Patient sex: M
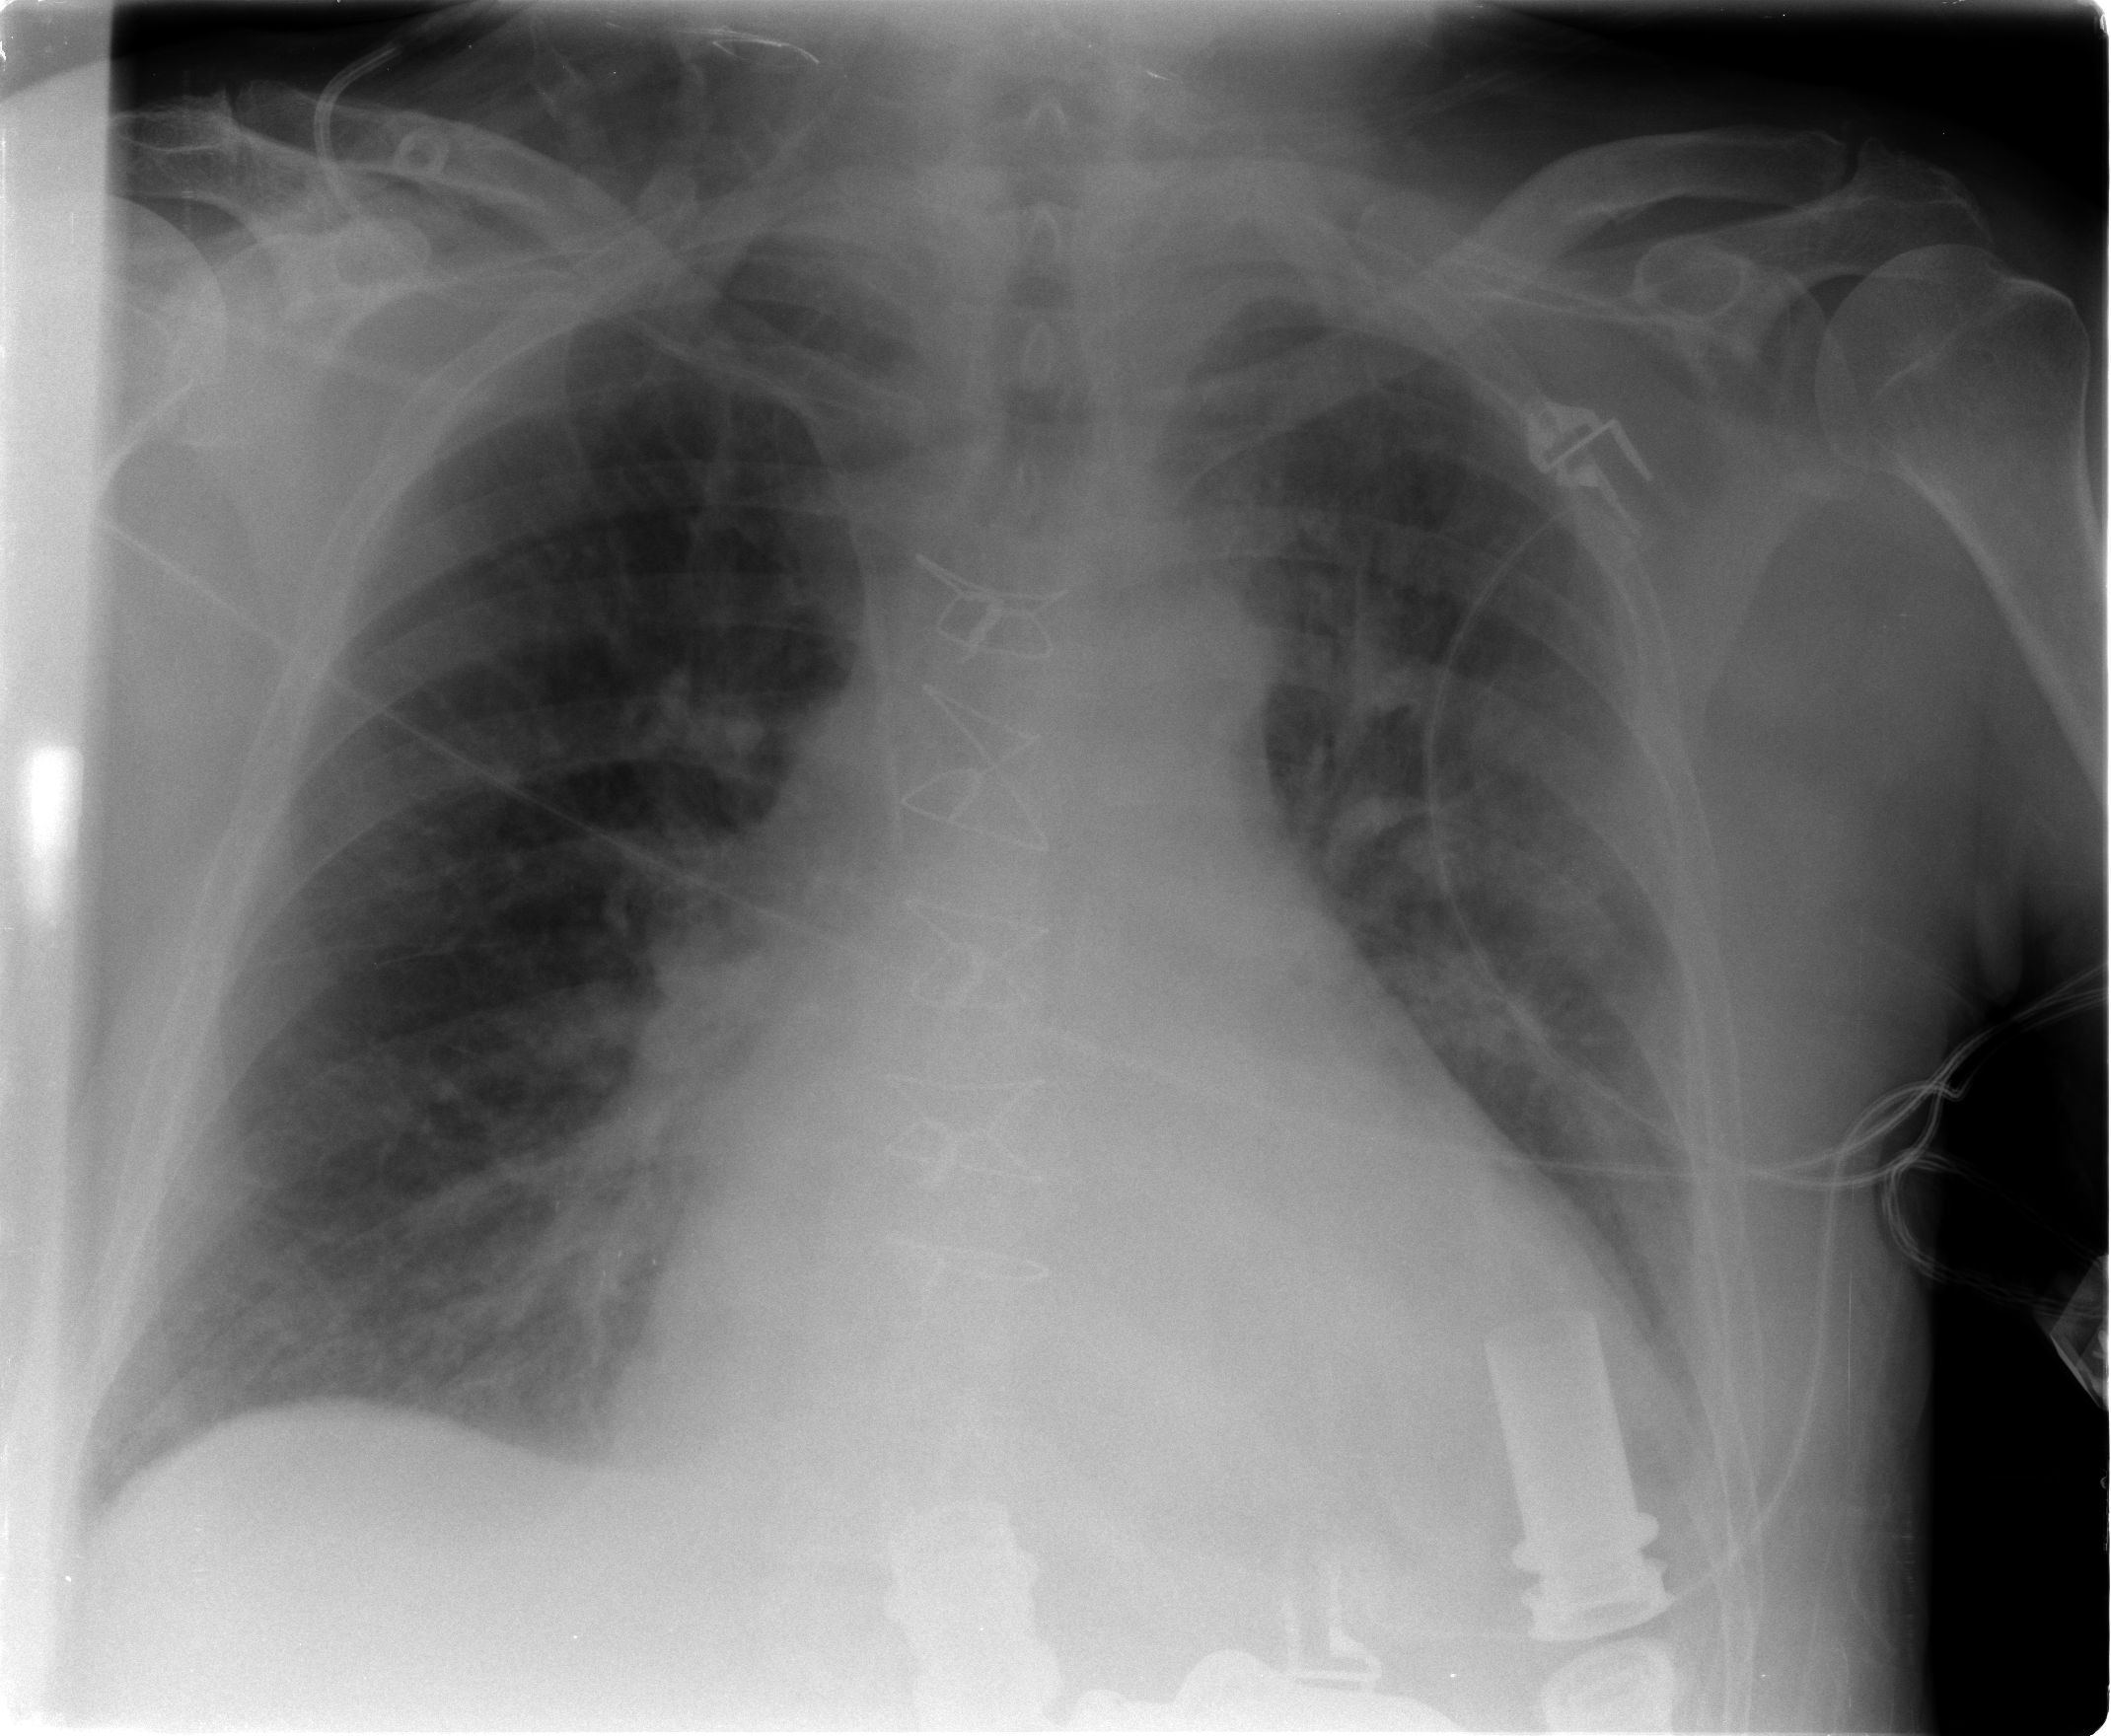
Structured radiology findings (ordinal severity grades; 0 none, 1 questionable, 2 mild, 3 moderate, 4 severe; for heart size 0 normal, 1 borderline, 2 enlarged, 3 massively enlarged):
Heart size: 2
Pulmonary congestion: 2
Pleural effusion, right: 0
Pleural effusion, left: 1
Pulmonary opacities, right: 0
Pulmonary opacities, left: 0
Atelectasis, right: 0
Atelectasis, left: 0